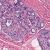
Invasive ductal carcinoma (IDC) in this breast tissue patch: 1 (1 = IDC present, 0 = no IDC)